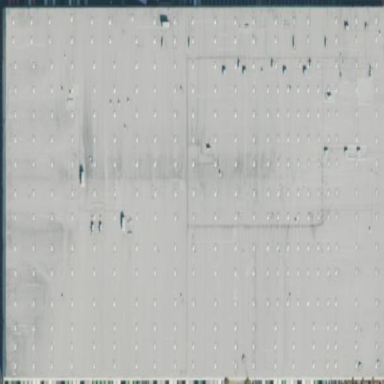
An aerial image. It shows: Warehouse that also serves as post depot.